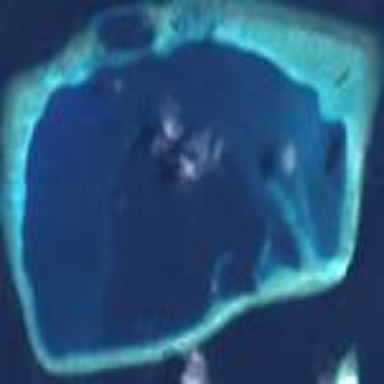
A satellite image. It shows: Natural coral reef.